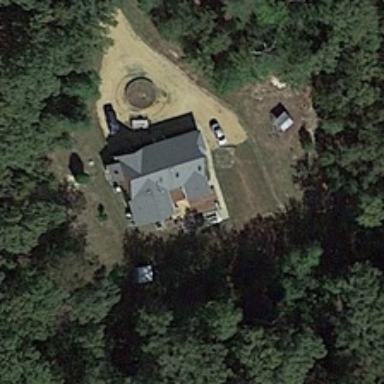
A building is surrounded by many green trees .